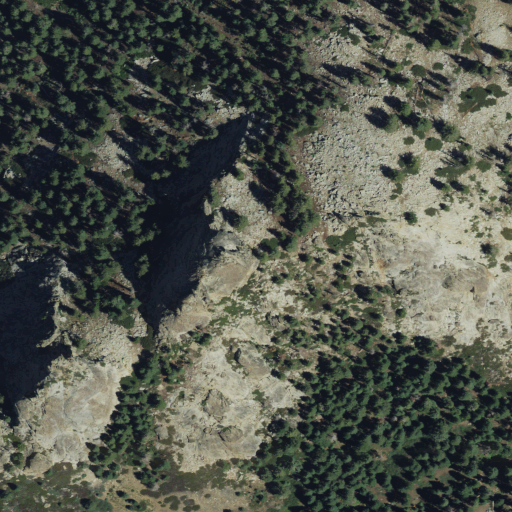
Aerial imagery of mountain in California named Castle Rocks containing evergreen forest, grassland, and shrub